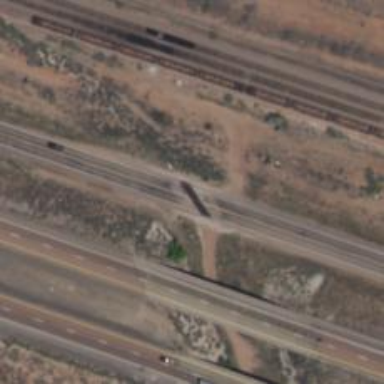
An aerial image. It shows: Disused railway spur line.